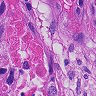
Metastatic tissue present: yes